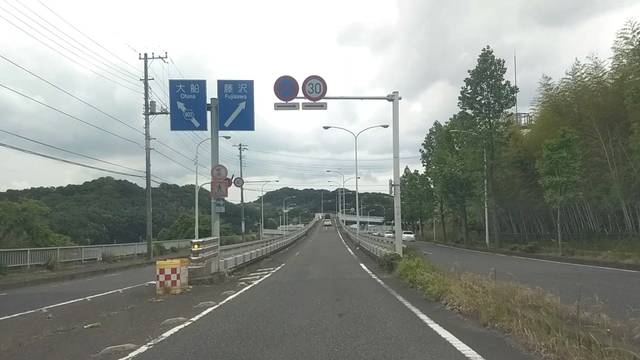
Region: Japan
Coordinates: 35.361, 139.508